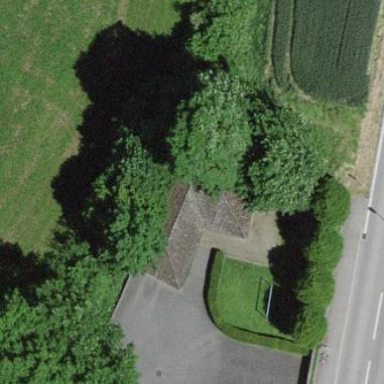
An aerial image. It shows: Garage building.